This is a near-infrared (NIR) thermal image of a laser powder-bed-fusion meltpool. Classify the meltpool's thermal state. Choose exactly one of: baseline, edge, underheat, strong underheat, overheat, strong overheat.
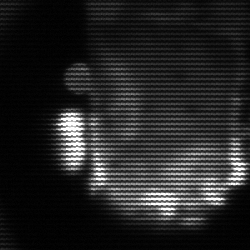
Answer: baseline